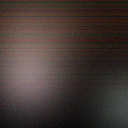
Screen state: off